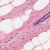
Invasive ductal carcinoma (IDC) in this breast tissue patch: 0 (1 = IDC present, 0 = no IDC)